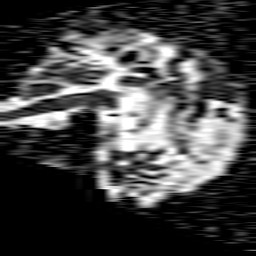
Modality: ADC
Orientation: sagittal
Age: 76
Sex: male
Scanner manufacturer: philips
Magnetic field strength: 1.5 T
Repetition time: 6.862 s
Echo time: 0.1712 s